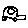
Label: car